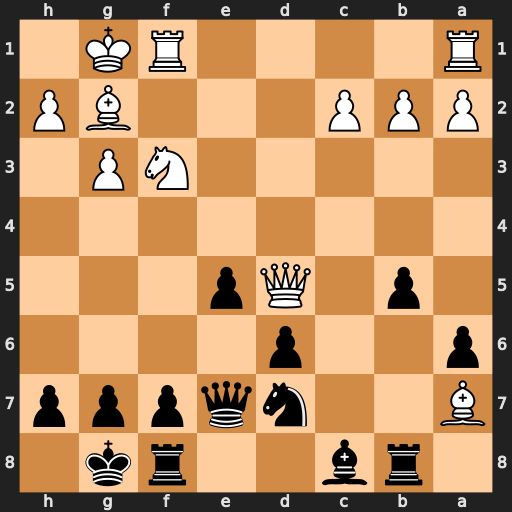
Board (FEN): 1rb2rk1/B2nqppp/p2p4/1p1Qp3/8/5NP1/PPP3BP/R4RK1
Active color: b
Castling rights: -
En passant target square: -
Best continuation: Nf6 Qd2 Qxa7+